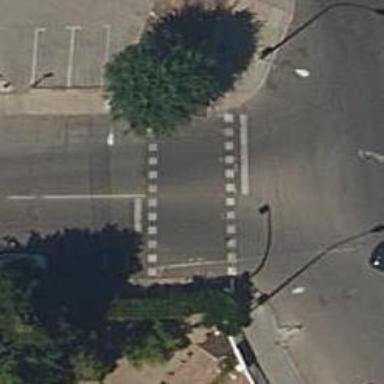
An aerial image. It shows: Crossing with traffic signals.